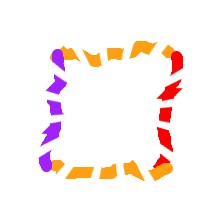
Shape: square